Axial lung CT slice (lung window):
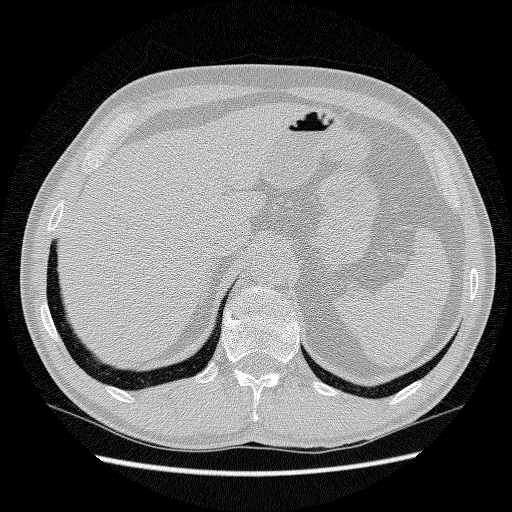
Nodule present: no